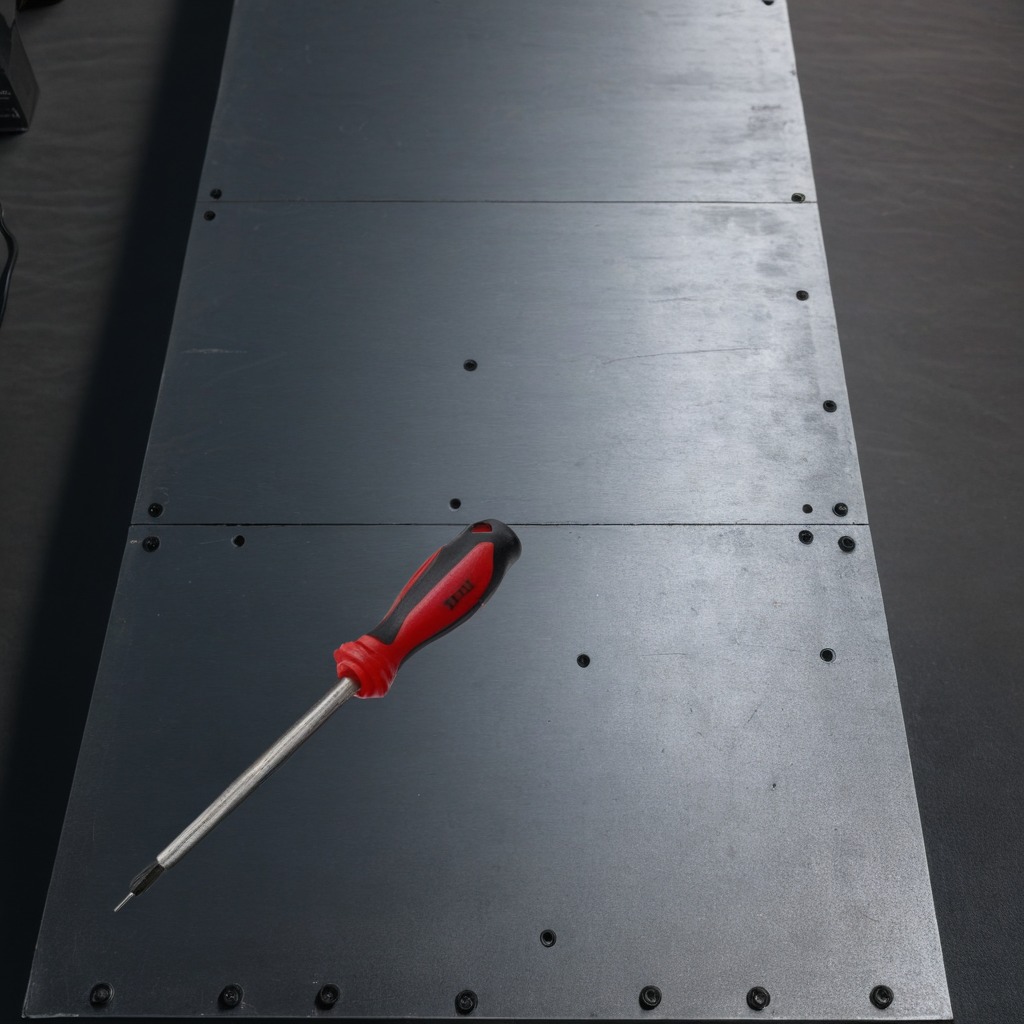
A screwdriver is lying on a cold steel table in a mining workshop.